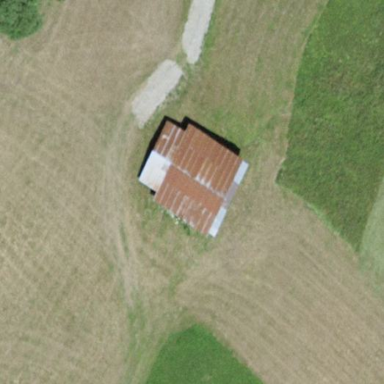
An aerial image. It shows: Barn.